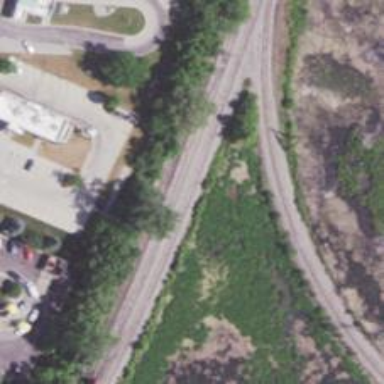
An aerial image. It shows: Railway track.